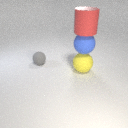
large blue rubber sphere above large yellow rubber sphere